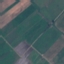
Land use / land cover class: Pasture